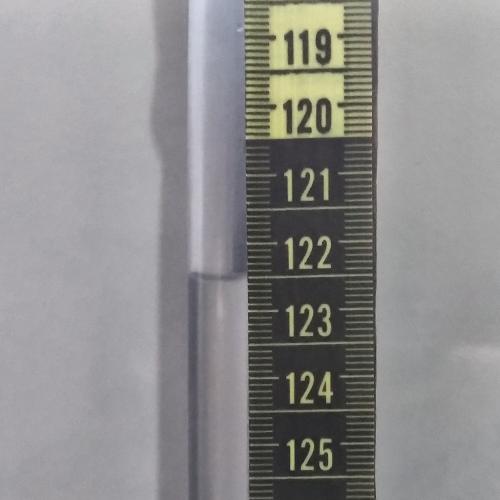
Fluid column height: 122.5 cm